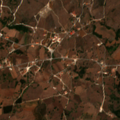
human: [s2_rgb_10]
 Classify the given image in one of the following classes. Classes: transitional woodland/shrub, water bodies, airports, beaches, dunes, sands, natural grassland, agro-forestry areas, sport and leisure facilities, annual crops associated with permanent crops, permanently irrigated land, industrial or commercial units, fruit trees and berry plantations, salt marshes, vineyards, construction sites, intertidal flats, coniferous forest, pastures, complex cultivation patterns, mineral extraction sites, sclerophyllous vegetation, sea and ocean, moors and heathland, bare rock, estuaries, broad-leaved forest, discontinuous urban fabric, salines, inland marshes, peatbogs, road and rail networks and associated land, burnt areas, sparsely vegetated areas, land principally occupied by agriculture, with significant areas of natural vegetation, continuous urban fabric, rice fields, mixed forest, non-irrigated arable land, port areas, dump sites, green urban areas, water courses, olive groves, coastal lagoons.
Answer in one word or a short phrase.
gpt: olive groves, complex cultivation patterns, land principally occupied by agriculture, with significant areas of natural vegetation, sclerophyllous vegetation